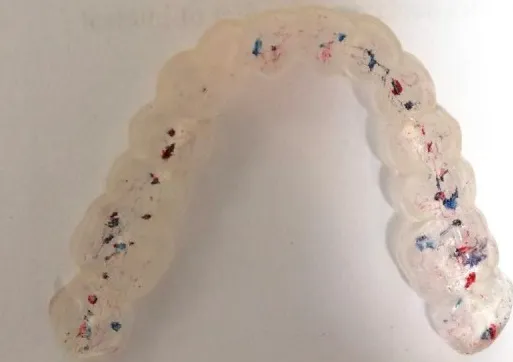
Occlusal registration with thin foil and articulation paper.
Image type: medical_photograph (skin_photograph)